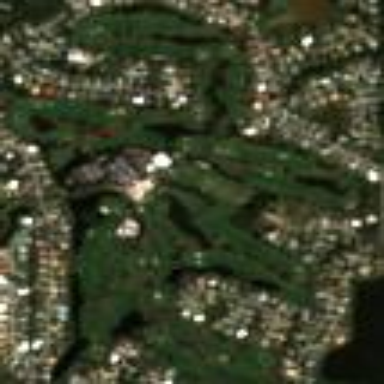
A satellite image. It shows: Golf course surrounded by greenery.